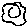
Label: sun